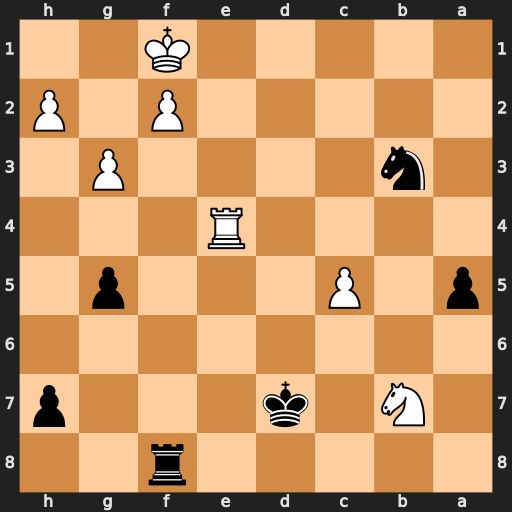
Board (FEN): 5r2/1N1k3p/8/p1P3p1/4R3/1n4P1/5P1P/5K2
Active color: b
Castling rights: -
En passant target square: -
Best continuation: Nd2+ Ke2 Nxe4